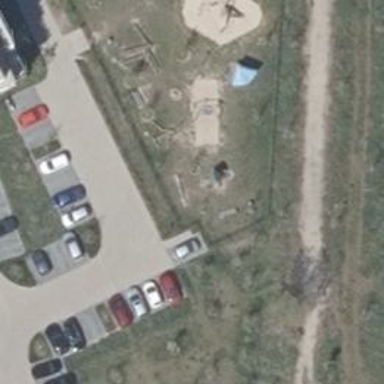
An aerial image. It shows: Playground featuring climbing frame.